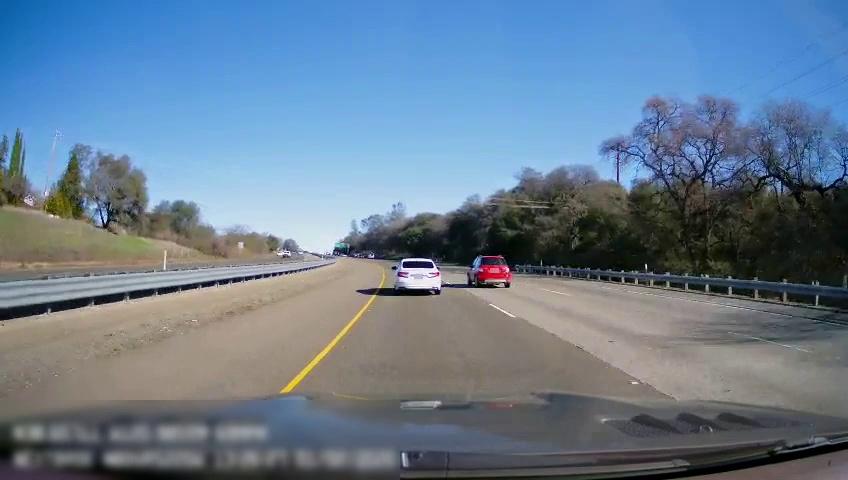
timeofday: Day
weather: Sunny
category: Drivable Space
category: Drivable Space
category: Vehicles | Car
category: Vehicles | Car
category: Lanes | Current Lane
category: Lanes | Current Lane
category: Lanes | Alternate Lane
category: Lanes | Alternate Lane
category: Traffic | Signs